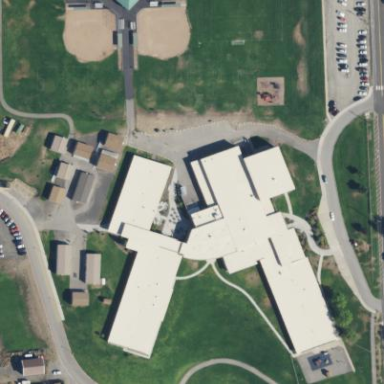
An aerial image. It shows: School building.